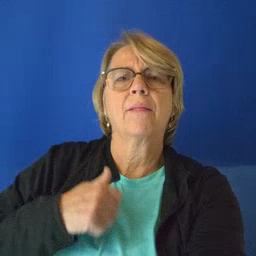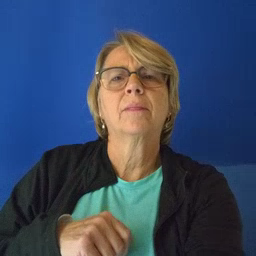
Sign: bath